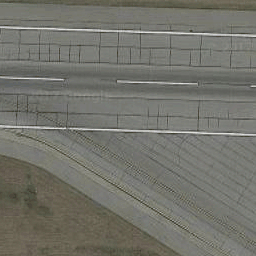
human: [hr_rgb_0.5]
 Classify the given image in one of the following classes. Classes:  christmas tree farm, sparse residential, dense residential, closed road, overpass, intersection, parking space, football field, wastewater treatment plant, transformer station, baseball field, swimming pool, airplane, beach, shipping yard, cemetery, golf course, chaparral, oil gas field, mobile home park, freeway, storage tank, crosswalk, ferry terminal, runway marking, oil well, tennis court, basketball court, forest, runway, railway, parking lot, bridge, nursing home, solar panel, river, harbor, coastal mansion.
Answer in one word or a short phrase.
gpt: runway